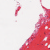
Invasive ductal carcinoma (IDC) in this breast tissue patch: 0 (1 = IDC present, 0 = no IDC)